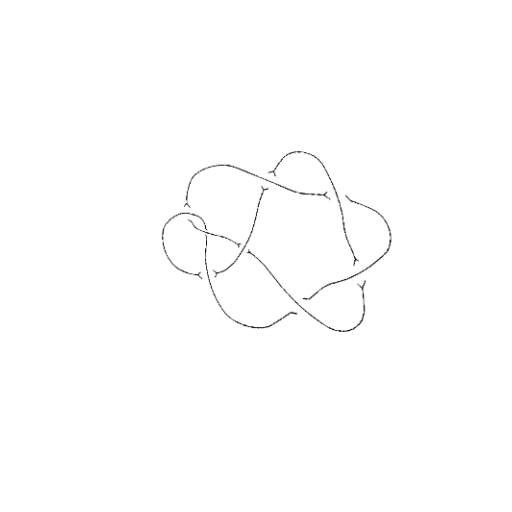
Crossing number: 8